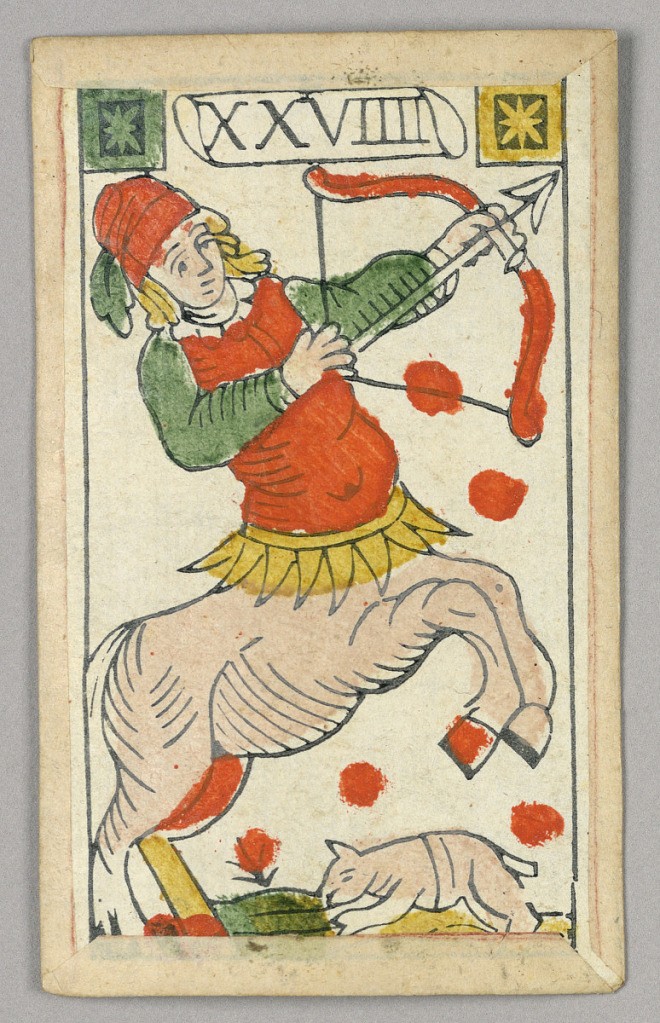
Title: Minchiate (Tarot) Playing Card
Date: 17th century
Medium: Stencil-colored woodblock print
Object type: Playing card
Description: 1909-22-1-1/35: Partial set of Italian Minchiate playing cards50;     1909-22-1-29: Part of a set of Italian Minchiate playing cards.50